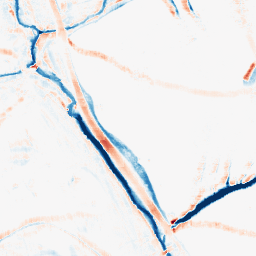
Category: morphological
Decomposition family: morphological_square
Decomposition parameters: operation: average
size: 10
Upsampling method: bspline
Upsampling parameters: scale: 4
Upsampling scale: 4